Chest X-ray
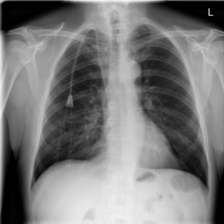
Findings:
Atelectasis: negative
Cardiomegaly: negative
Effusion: negative
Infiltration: negative
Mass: negative
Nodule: negative
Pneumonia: negative
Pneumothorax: negative
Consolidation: negative
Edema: negative
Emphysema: negative
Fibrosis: negative
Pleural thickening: negative
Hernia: negative